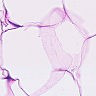
Metastatic tissue present: no